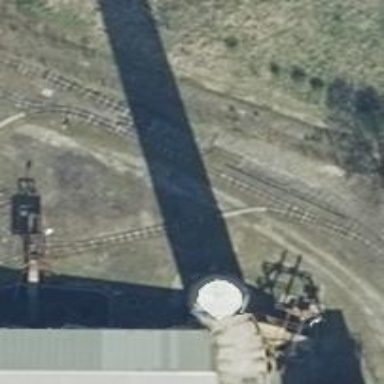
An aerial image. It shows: Miniature railway.